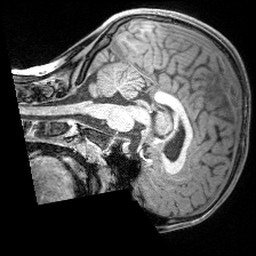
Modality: T1w
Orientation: sagittal
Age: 8
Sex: male
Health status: ill
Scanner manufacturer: siemens
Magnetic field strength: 3 T
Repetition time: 1.6 s
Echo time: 0.00179 s